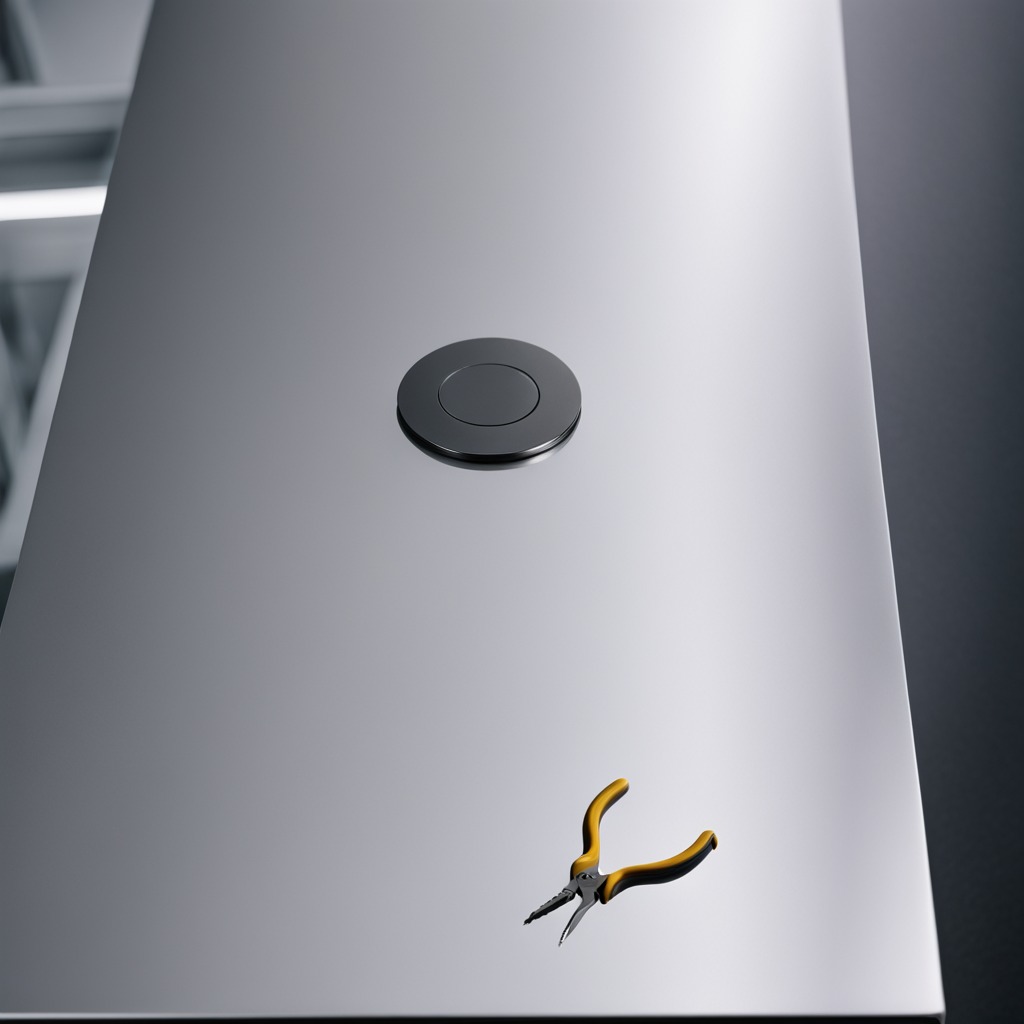
A plier is lying on the stainless steel table in a high-end prototyping lab.